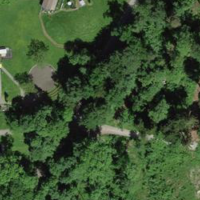
EUNIS habitat code: 53
Species observed at this site:
Ilex aquifolium